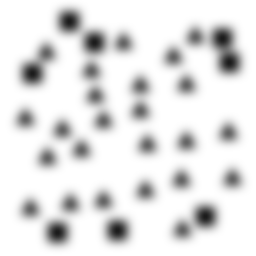
Squares: 8
Triangles: 24
Stars: 0
Total shapes: 32